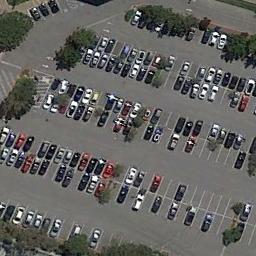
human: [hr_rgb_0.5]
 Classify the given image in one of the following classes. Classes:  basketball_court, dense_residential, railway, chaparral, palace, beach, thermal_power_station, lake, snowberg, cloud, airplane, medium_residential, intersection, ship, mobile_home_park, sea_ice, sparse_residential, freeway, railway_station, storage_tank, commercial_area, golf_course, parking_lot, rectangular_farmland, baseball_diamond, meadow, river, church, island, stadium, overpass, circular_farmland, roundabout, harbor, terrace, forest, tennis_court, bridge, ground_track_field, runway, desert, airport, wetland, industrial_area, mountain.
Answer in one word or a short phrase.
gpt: parking_lot